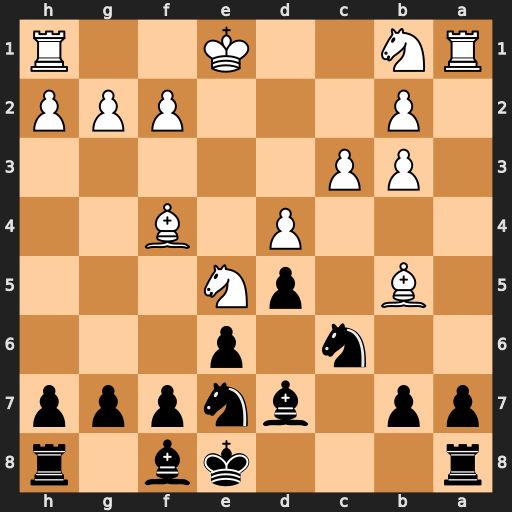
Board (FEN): r3kb1r/pp1bnppp/2n1p3/1B1pN3/3P1B2/1PP5/1P3PPP/RN2K2R
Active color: b
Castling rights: KQkq
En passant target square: -
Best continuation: Nxe5 Bxd7+ Nxd7